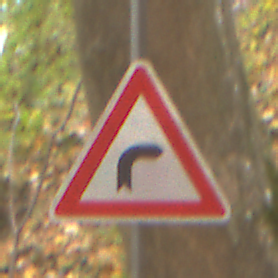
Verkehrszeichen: KurveRechts
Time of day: MorningAfternoon
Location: Outdoor (Nature)
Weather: Overcast
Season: Autumn
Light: Natural